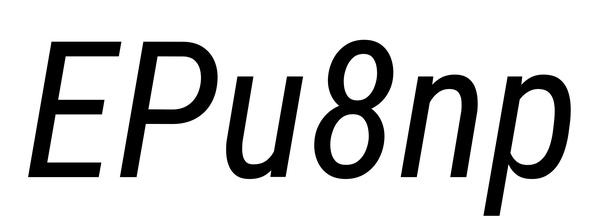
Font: Roboto-Italic_Condensed_Italic